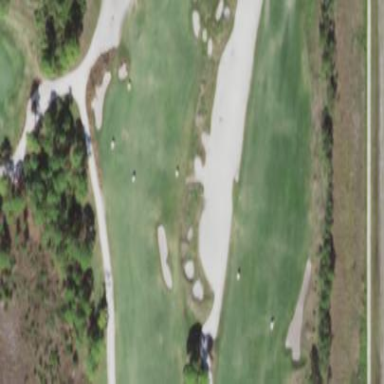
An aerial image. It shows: Grassy area designated as golf fairway.